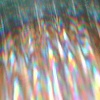
Label: sunburn